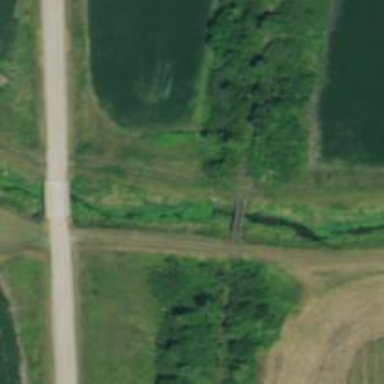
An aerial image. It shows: Abandoned railway bridge.